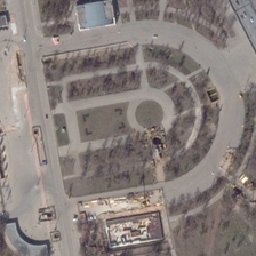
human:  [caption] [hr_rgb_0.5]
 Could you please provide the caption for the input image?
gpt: a square that is like half a long oval is close to a road containing some bare trees.

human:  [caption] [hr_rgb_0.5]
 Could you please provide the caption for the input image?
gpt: trees in this square are withered besides a bustling road .

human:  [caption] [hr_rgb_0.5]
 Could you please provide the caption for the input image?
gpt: A square like a long ellipse is next to the street, including some bare trees.

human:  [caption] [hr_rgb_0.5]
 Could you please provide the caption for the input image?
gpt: Next to the street is a long oval square with several bare trees.

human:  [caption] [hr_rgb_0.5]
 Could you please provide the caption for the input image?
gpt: a square is near some sparsely distributed trees .